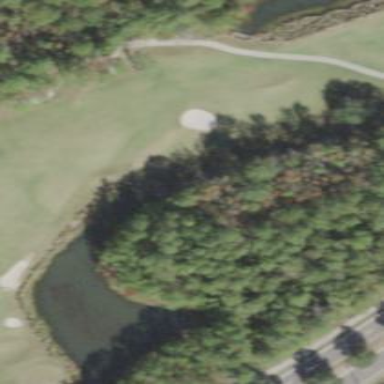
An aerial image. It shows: Grassy area designated as golf fairway.